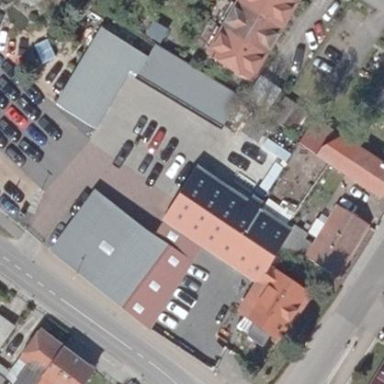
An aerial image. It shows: Building that houses car shop.